Field crop: maize
Growth stage: 2
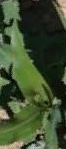
Species: maize